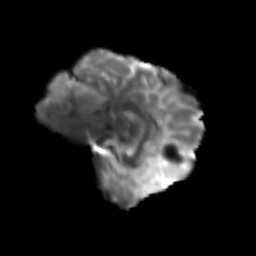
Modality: T2w
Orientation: sagittal
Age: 51
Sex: male
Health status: ill
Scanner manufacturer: siemens
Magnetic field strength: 3 T
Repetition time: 8.7 s
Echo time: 0.11 s